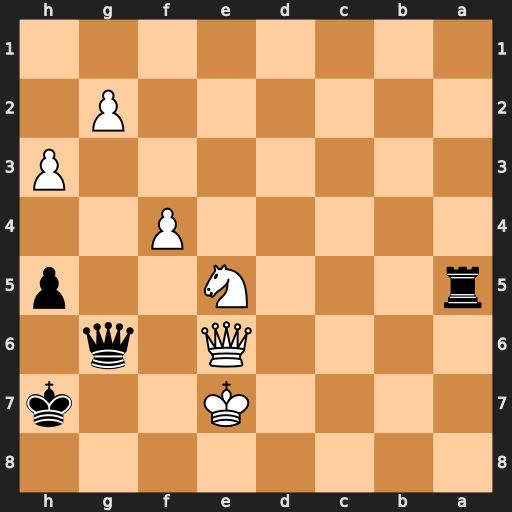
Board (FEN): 8/4K2k/4Q1q1/r3N2p/5P2/7P/6P1/8
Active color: b
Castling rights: -
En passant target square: -
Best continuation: Ra7+ Nd7 Qg7+